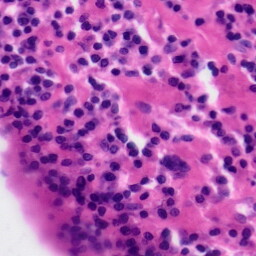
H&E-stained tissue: Tonsil